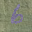
Label: 6